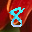
Label: 8